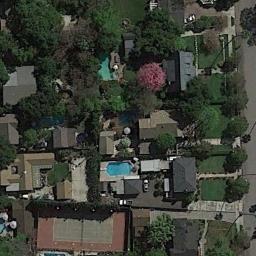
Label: tennis_court